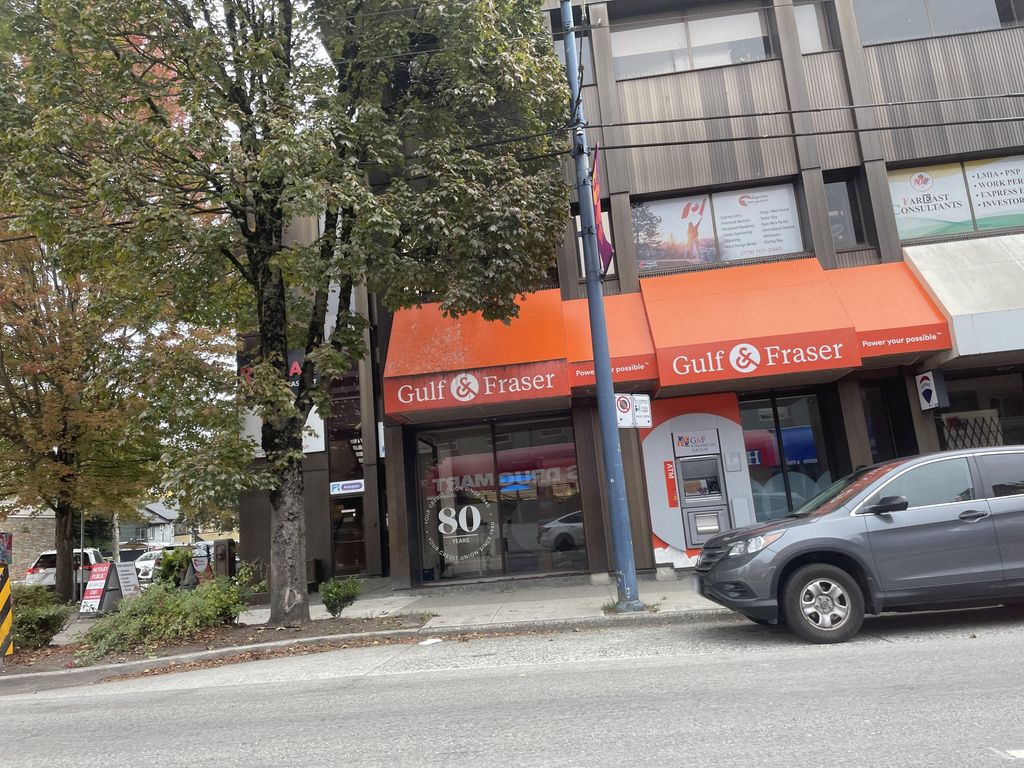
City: vancouver